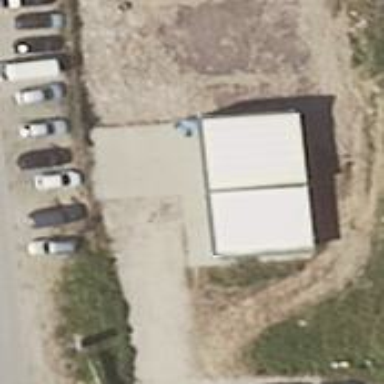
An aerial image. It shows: Shop that sells cars.